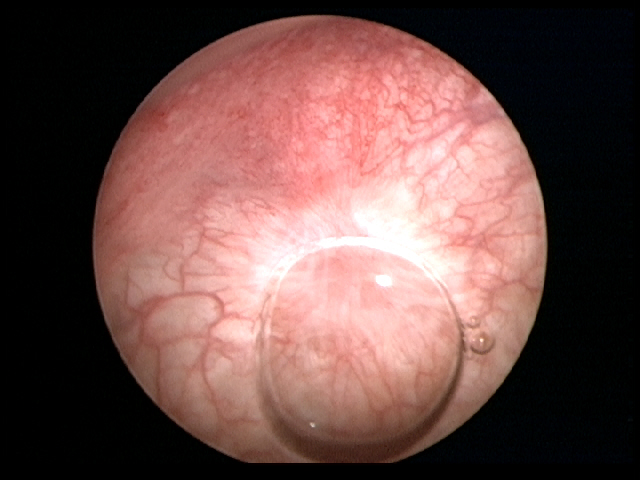
Modality: WLC
Class: Malignant
Subclass: CIS
Lesion: L2
Stage: Tis
Morphology: Non-papillary
Bladder cancer association: Yes